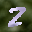
Label: 2